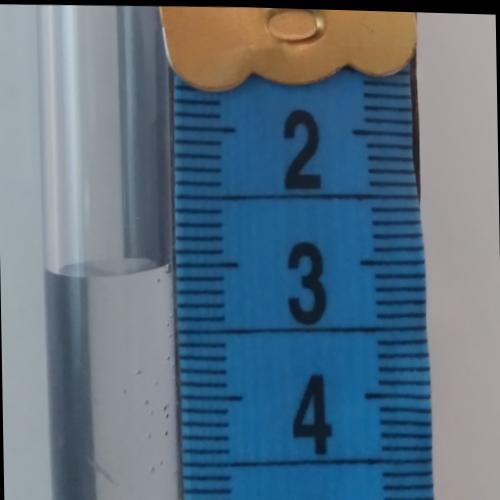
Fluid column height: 3.0 cm